Interaction volume radius: 5 \u00c5
Interaction volume height: 15 \u00c5
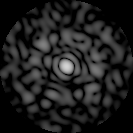
Disorder parameter: 0.796